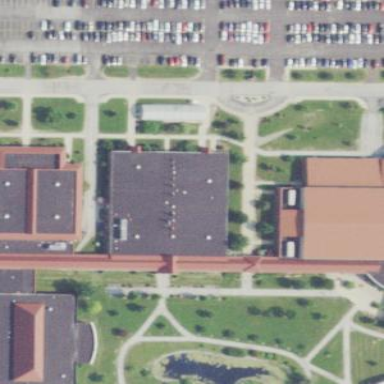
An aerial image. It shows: University building.